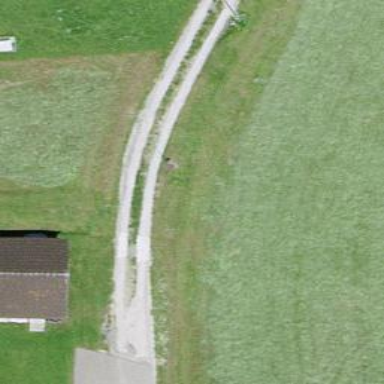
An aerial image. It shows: Driveway.